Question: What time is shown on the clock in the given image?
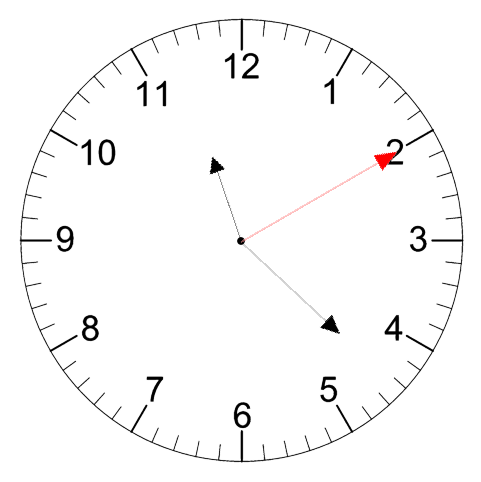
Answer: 11:22:10